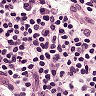
Metastatic tissue present: no